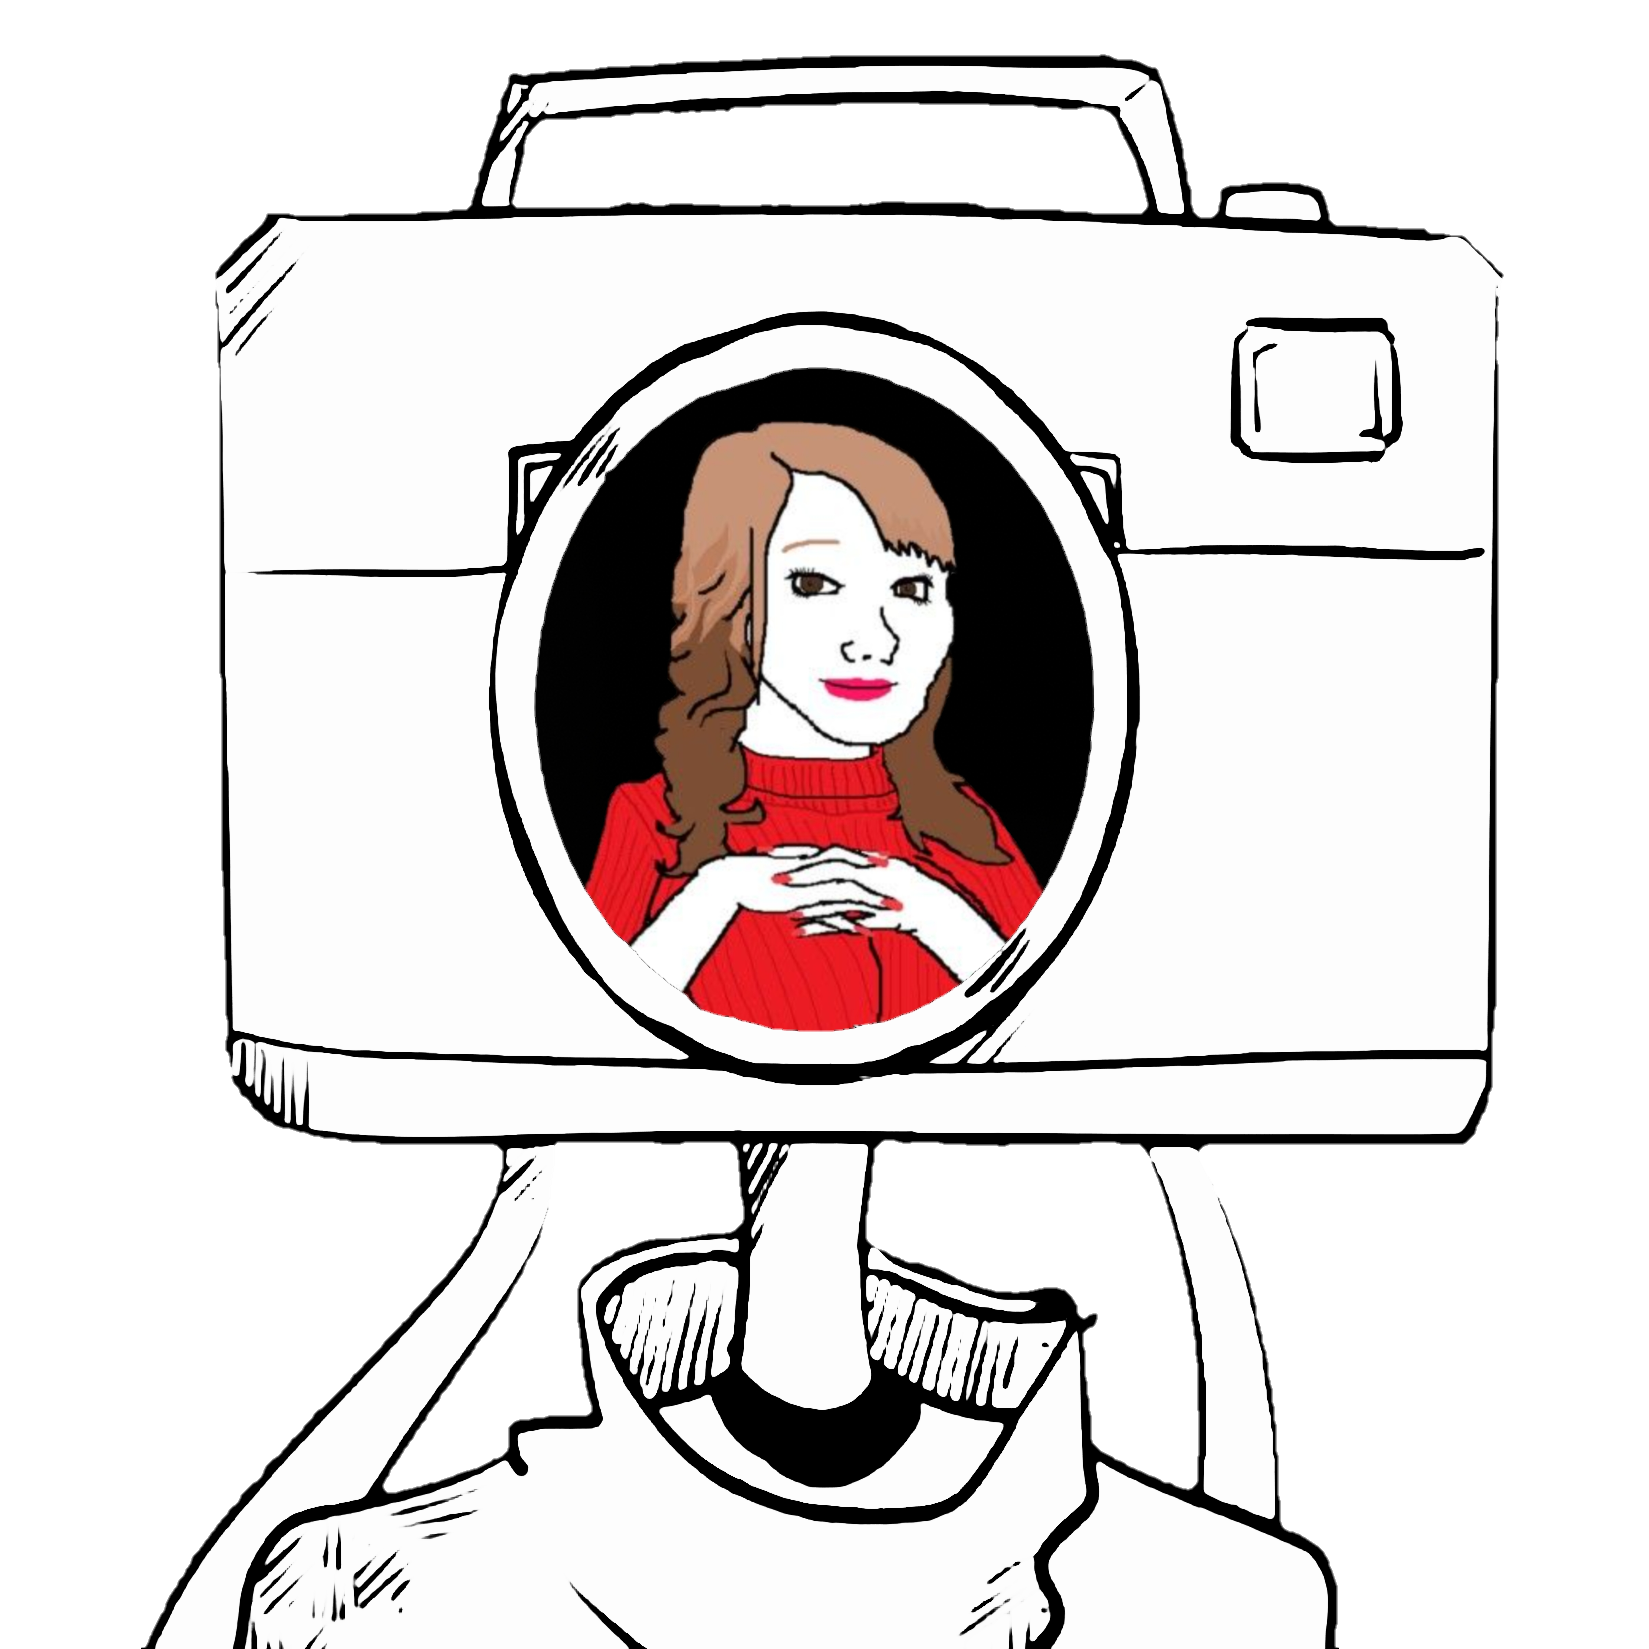
Label: 5_Abusive_Wife